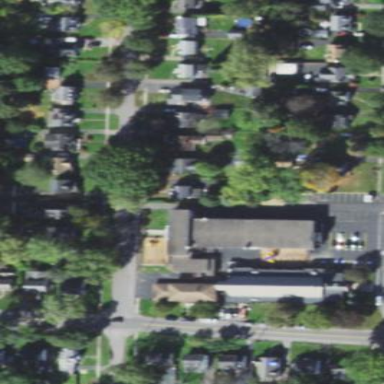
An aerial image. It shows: School.